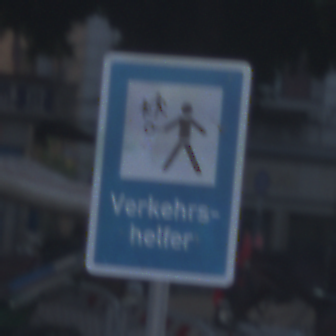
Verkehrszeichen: Verkehrshelfer
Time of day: SunriseSunset
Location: Outdoor (Urban)
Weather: PartlyCloudy
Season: NotSpecified
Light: Natural